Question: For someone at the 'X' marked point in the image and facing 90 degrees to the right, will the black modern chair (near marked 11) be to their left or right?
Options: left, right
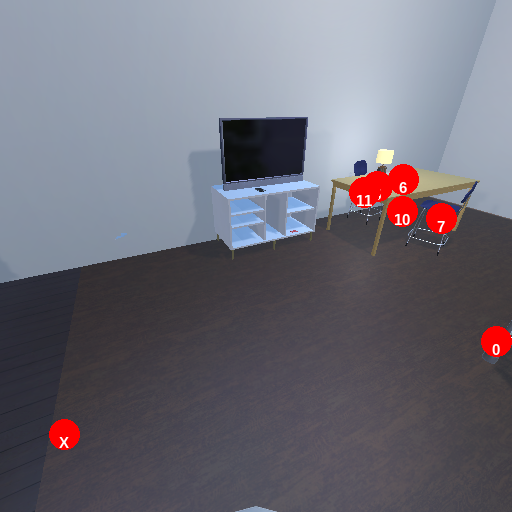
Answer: left